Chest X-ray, AP view. Patient: 19 years old, sex M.
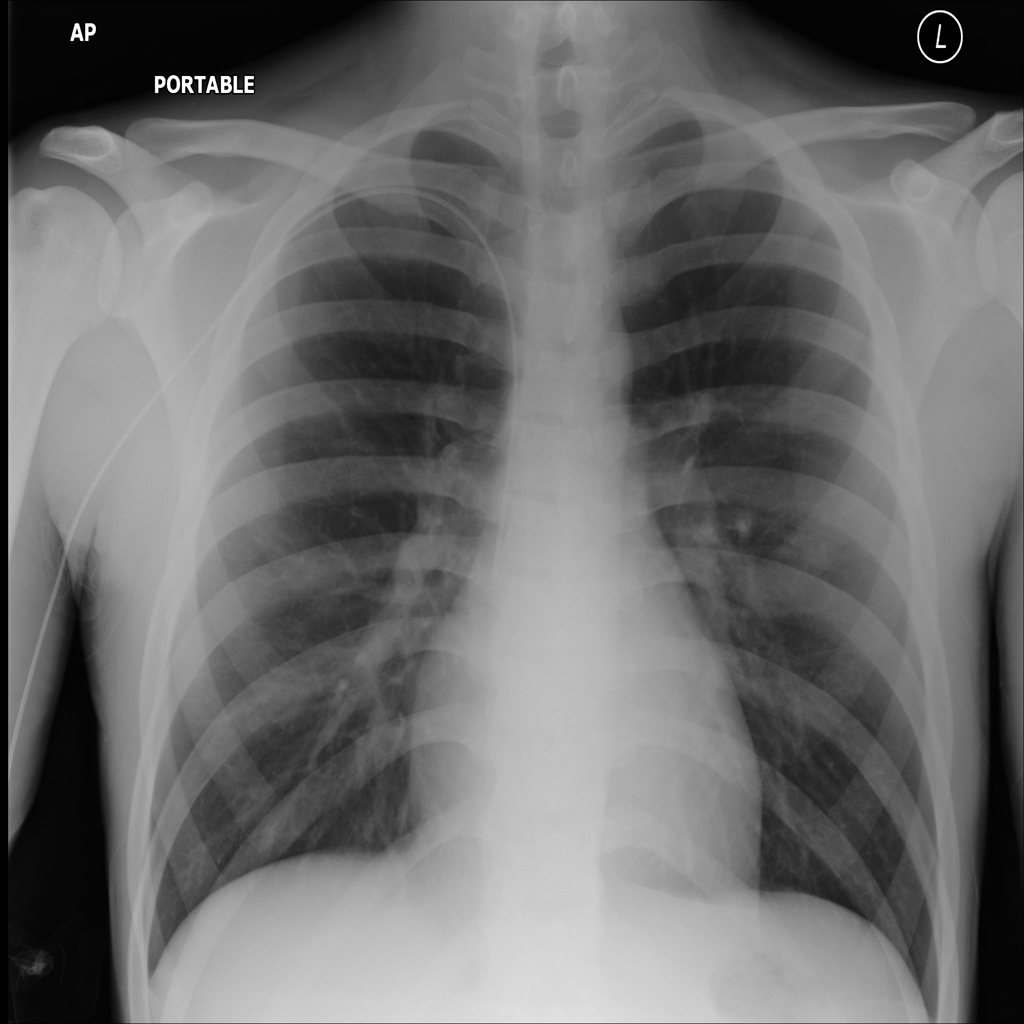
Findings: No Finding